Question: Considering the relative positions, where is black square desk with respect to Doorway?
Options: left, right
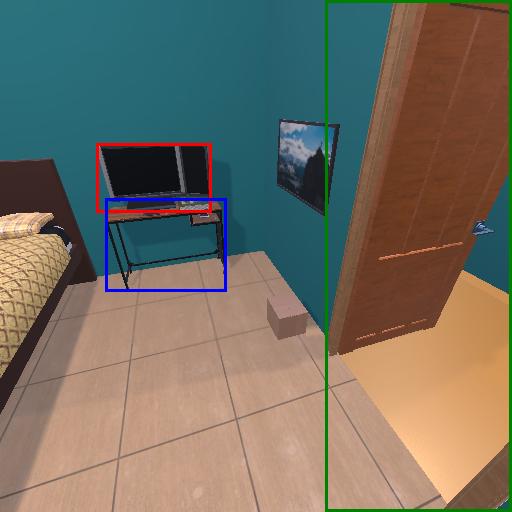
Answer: left